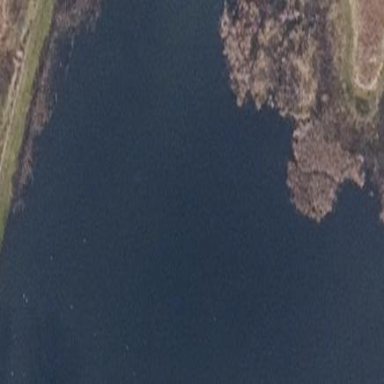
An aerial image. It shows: Pond with natural water.